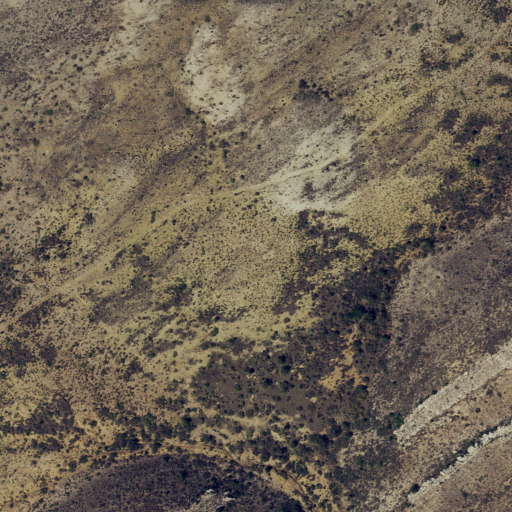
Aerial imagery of mountain in Texas named Warwick Hills containing shrub and grassland